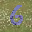
Label: 6